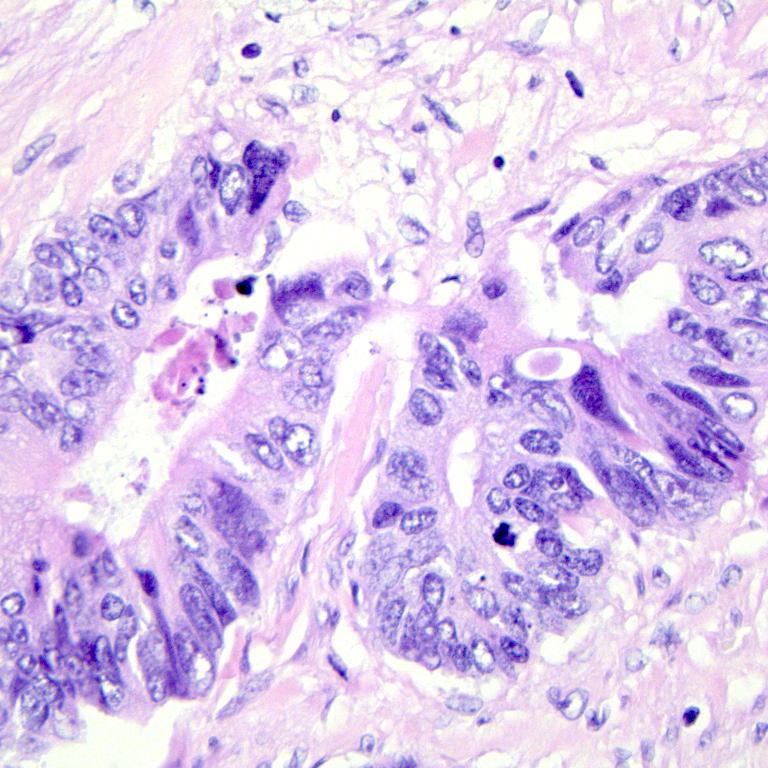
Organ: colon
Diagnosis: adenocarcinomas